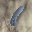
Label: 1